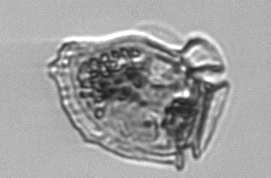
Label: Dinophysis_norvegica